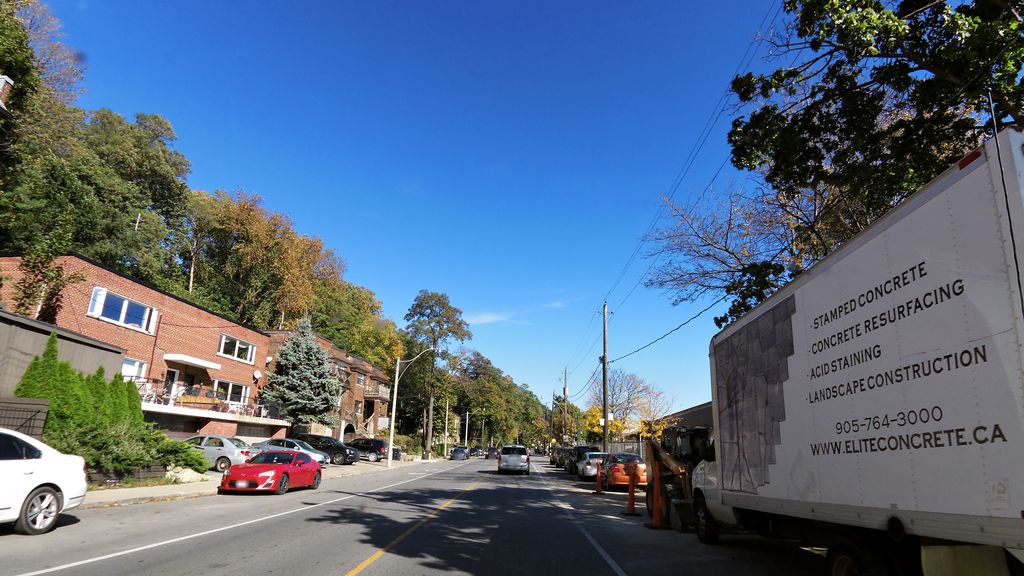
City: toronto